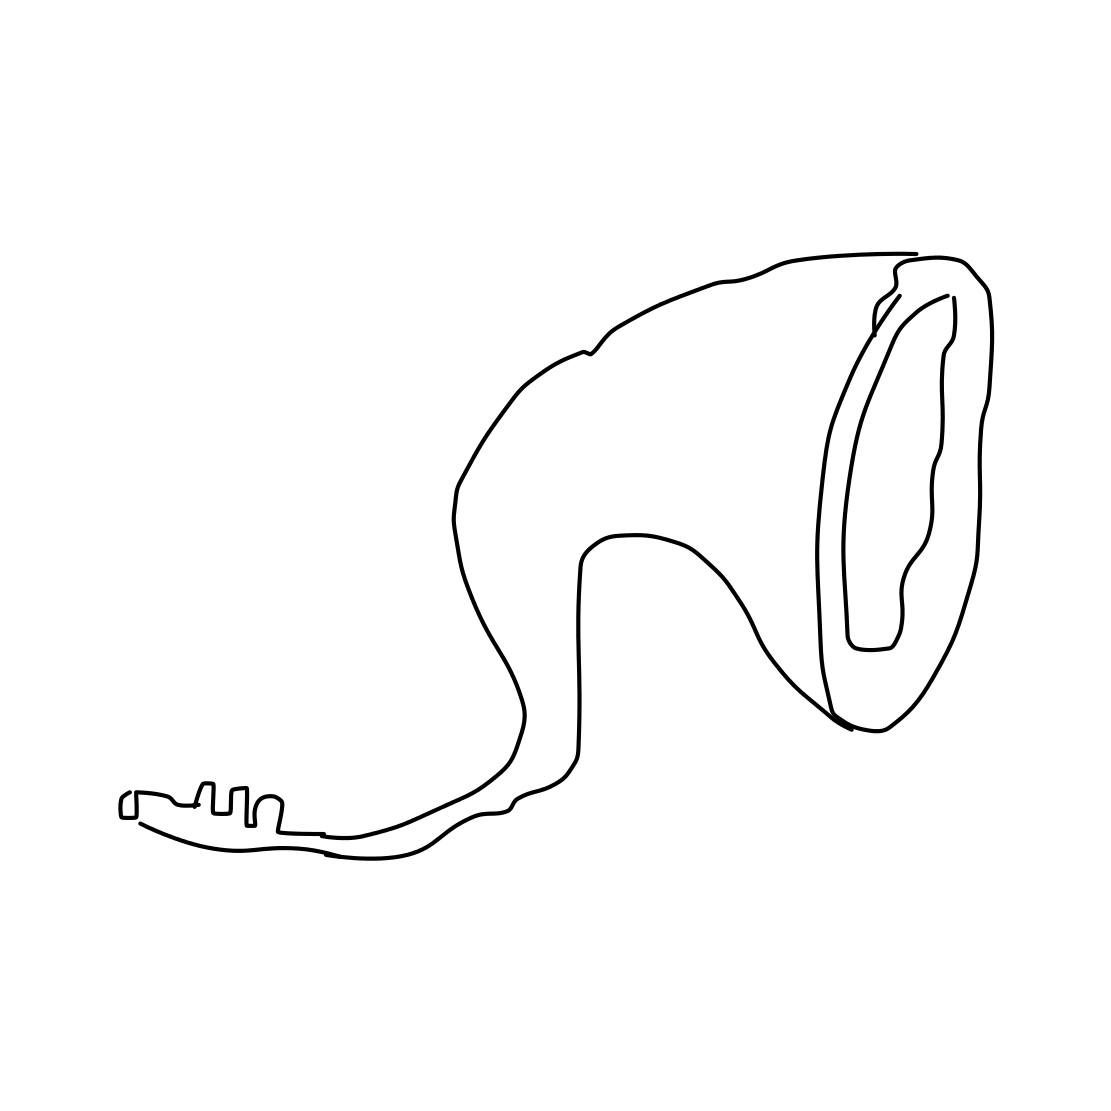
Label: trumpet